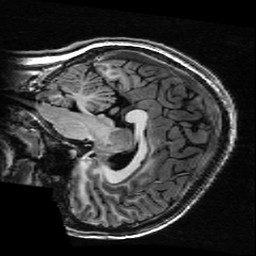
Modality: T1w
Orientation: sagittal
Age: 18
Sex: female
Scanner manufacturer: ge
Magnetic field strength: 3 T
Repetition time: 0.01144 s
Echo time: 0.005012 s